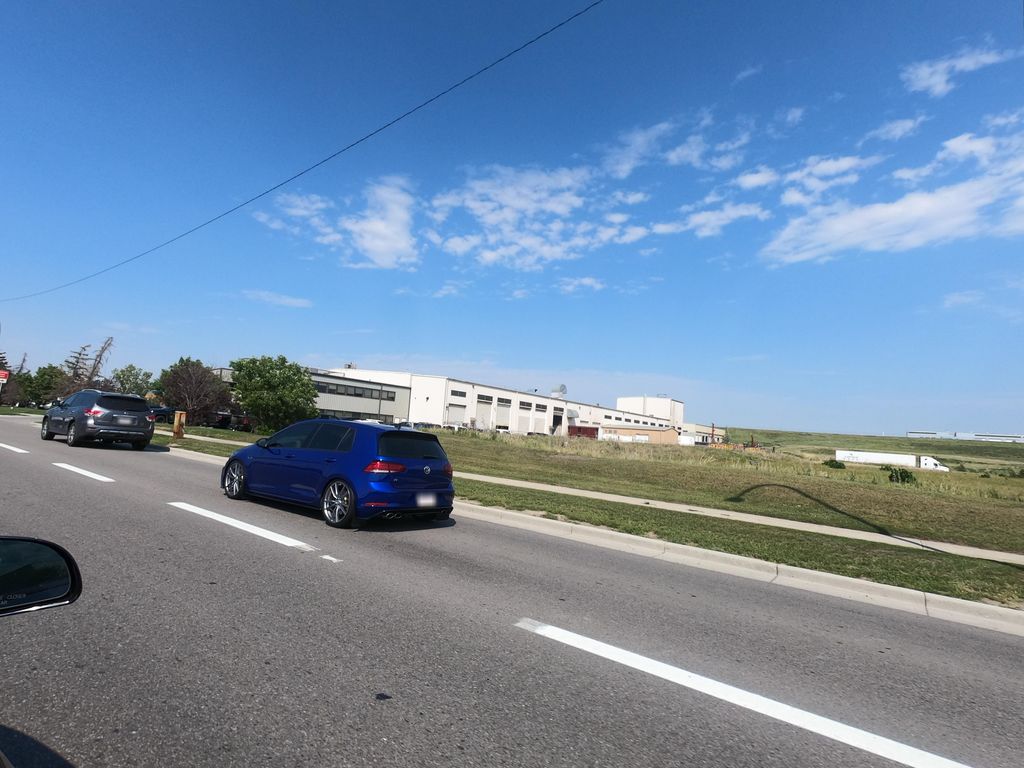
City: calgary